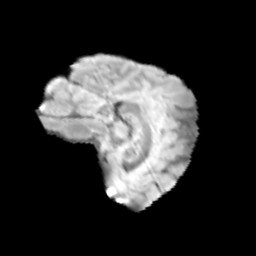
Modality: T2w
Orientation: sagittal
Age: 12
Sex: male
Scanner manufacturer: siemens
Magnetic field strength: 3 T
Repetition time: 3.8 s
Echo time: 0.07 s